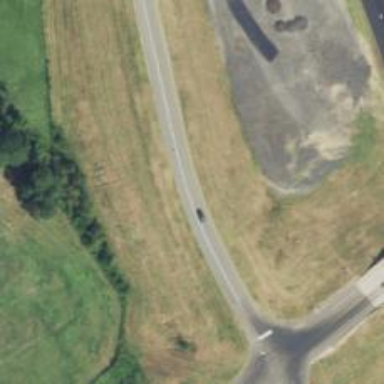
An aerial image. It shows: Trunk link road with asphalt surface.